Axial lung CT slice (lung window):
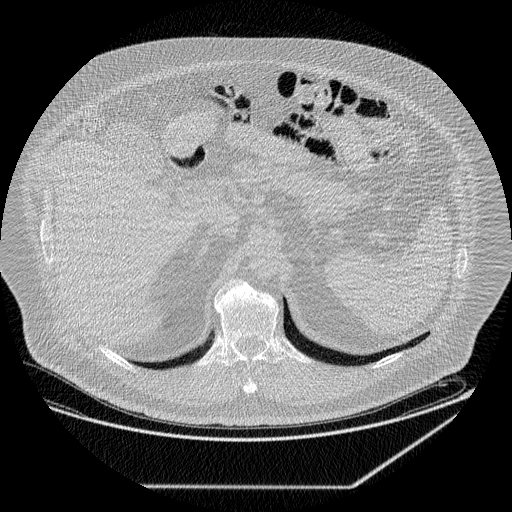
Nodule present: no